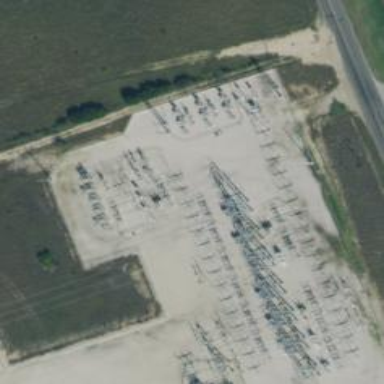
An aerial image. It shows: Switch used for power control.